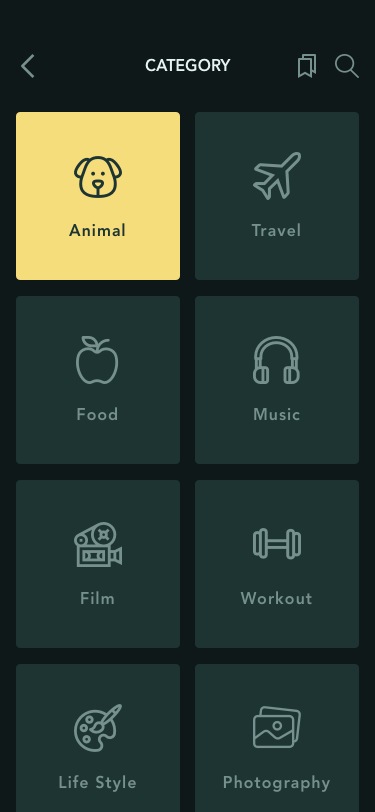
Text in this UI design:
Animal